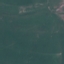
Land use / land cover: Pasture